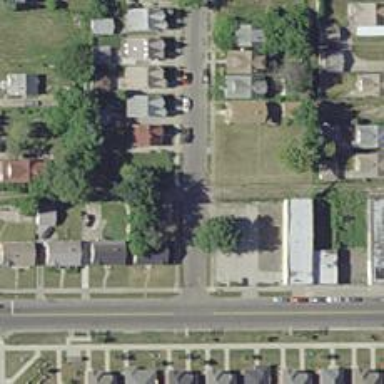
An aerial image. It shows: Alley classified as service road.